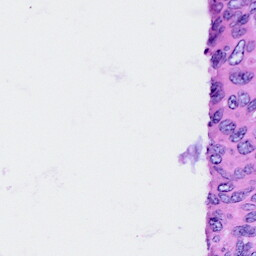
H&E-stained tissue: Cervix